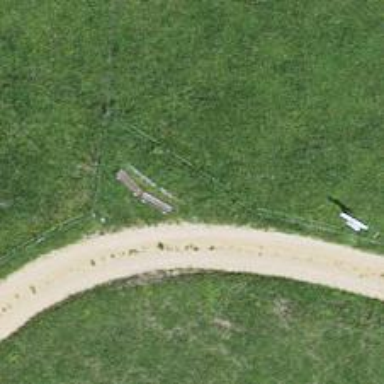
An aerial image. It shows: Bench.